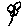
Label: flower